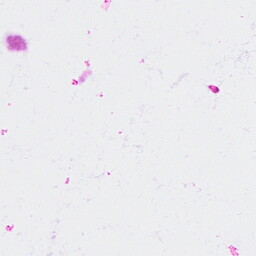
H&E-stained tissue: Breast